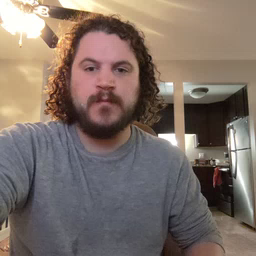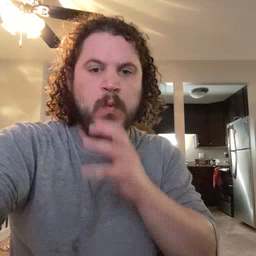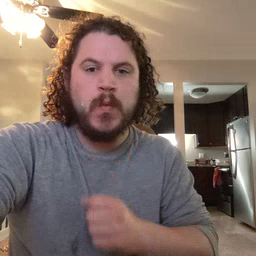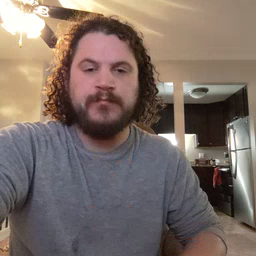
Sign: old